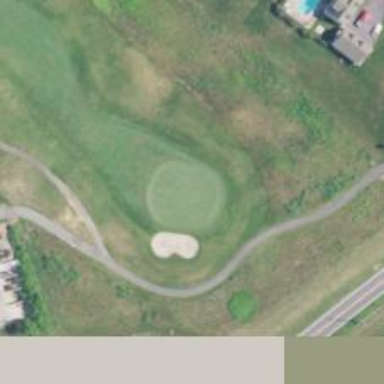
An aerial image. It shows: View of golf hole.